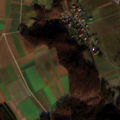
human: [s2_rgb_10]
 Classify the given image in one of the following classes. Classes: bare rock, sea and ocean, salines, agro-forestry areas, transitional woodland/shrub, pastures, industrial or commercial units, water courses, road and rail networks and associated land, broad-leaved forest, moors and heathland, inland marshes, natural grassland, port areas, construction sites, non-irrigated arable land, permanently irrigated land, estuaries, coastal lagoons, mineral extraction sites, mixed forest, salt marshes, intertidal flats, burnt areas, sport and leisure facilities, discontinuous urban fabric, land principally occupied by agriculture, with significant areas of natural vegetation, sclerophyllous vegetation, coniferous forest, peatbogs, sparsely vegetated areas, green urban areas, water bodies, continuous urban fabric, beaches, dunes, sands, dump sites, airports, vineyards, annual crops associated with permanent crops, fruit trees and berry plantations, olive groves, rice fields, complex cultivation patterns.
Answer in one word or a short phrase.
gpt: non-irrigated arable land, complex cultivation patterns, broad-leaved forest, mixed forest